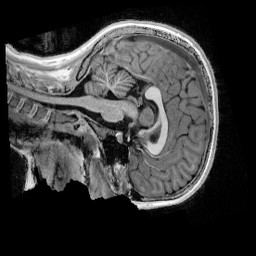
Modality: UNIT1_denoised
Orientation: sagittal
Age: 9
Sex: female
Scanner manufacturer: siemens
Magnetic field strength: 3 T
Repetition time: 4 s
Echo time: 0.00303 s